Question: Is there a simple way to generate a 5 star rating element in Jquery-mobile?
Similar to <URL>.

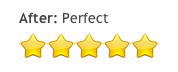
Answer: You can use any jQuery plugin that fulfills this task. In the past, I have used the jQuery Star Rating plugin at
<URL>
The only thing you need to think about is to stop jQuery Mobile from rendering the radio buttons with its own style. You can achieve this by adding 'data-role="none"' to the input tag, see
<URL>